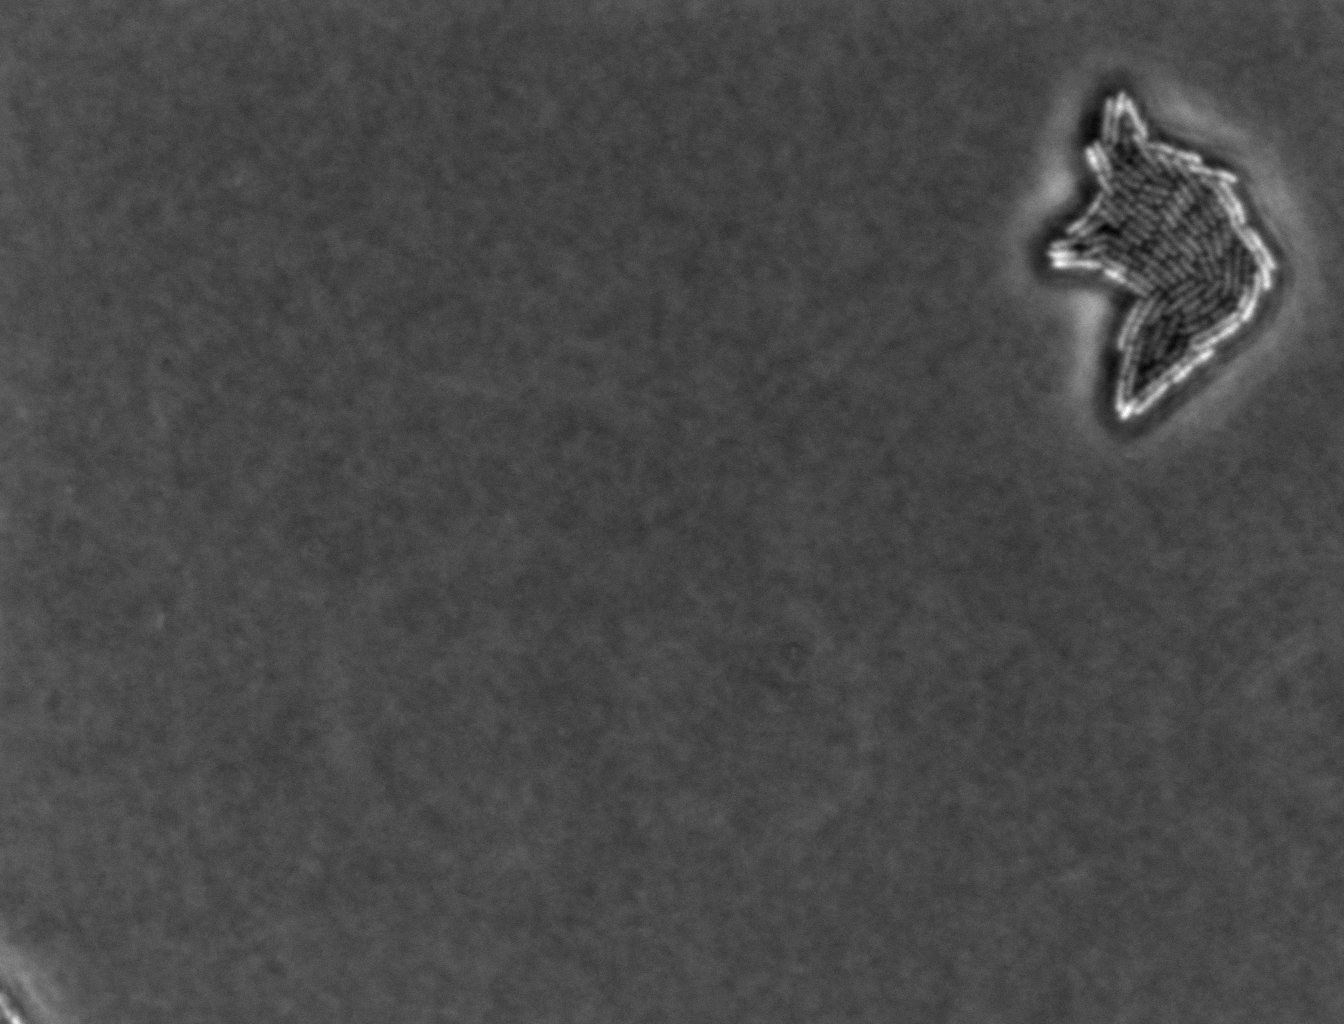
various_fewshot